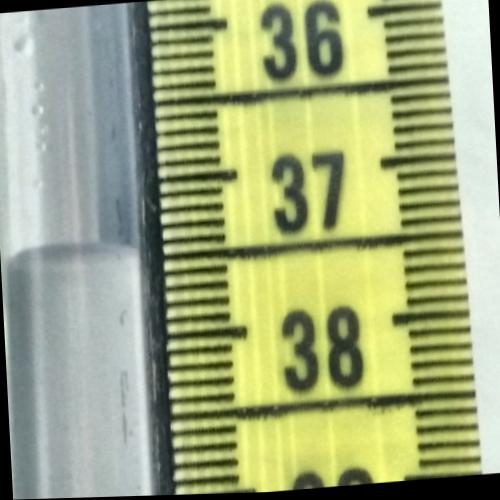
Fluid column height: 37.4 cm